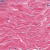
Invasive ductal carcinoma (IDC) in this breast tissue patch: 1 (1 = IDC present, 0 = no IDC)